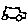
Label: car